Milling tool wear sample.
Tool blade image: 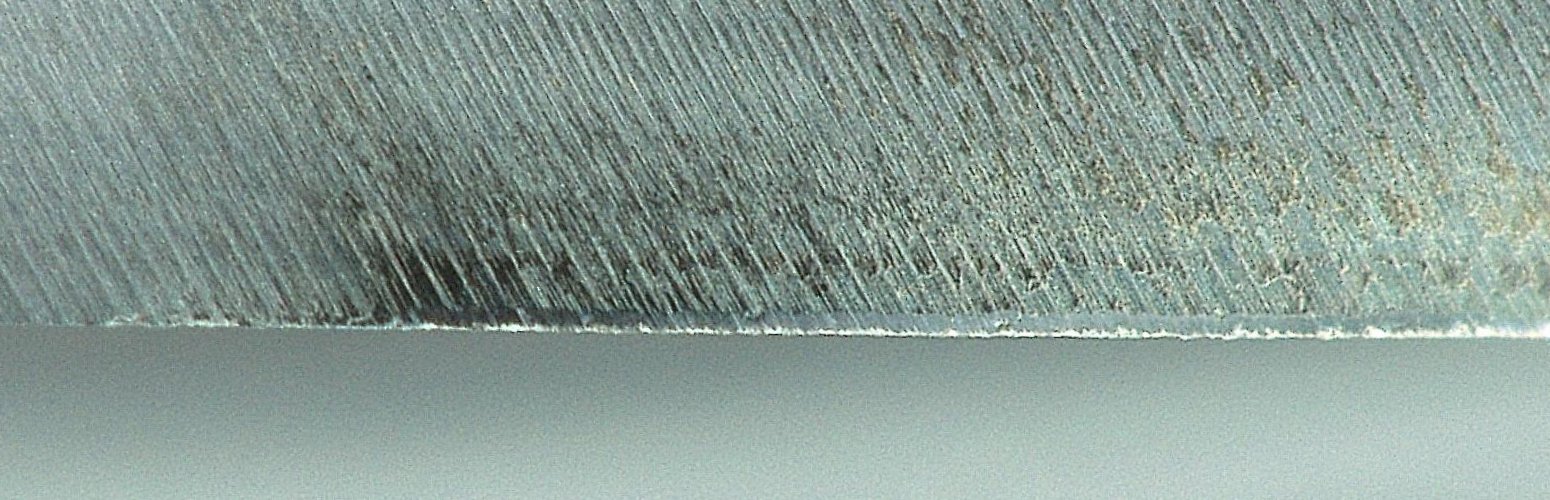
Chip image: 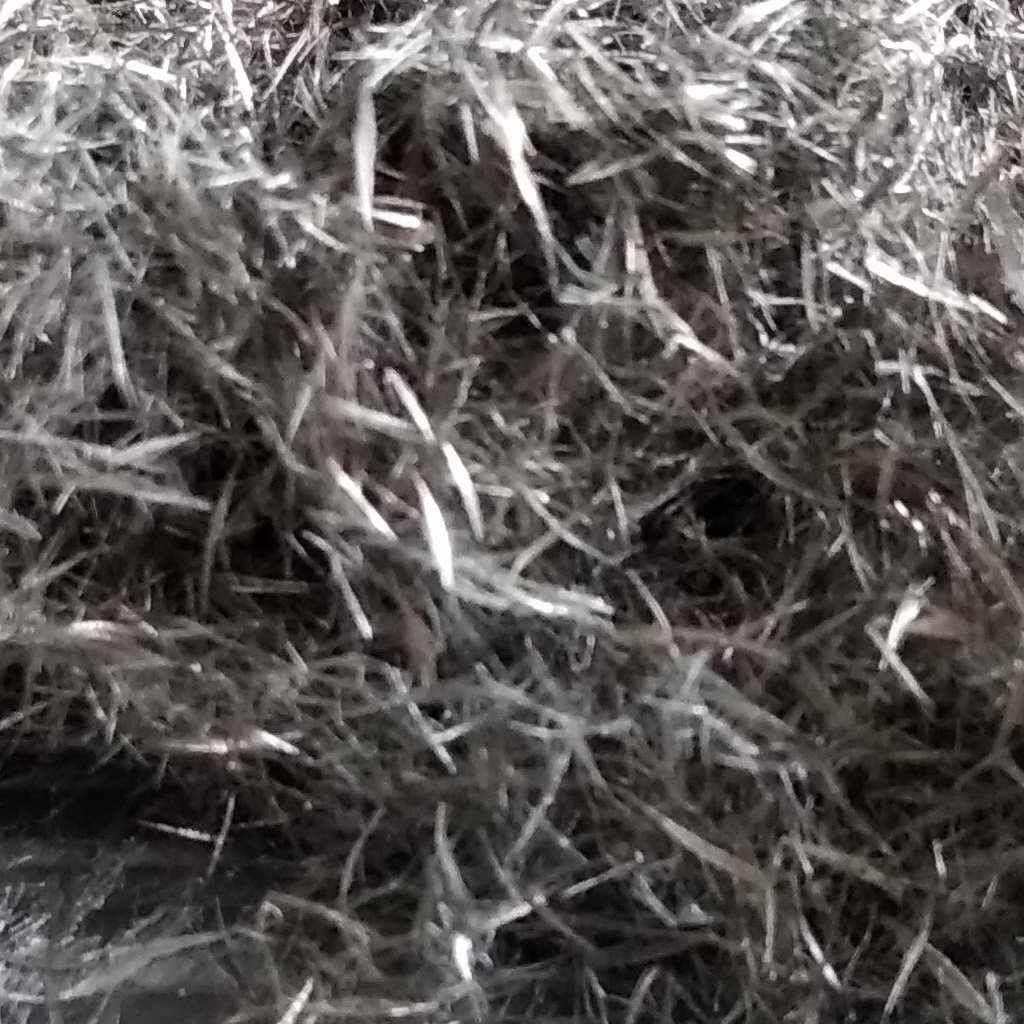
Workpiece image: 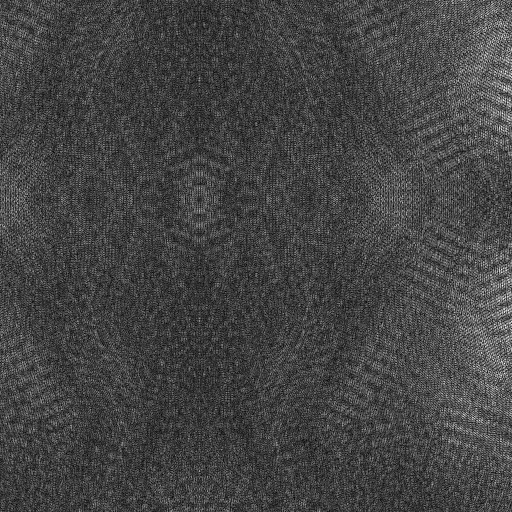
Tool wear state: sharp
Gaps: 0
Flank wear: 27.58
Overhang: 8.18
Force-signal Mel-spectrograms (X, Y, Z axes): 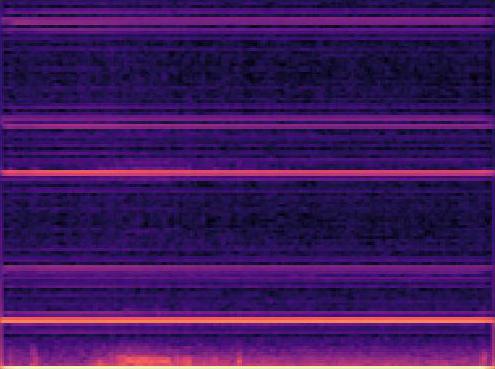 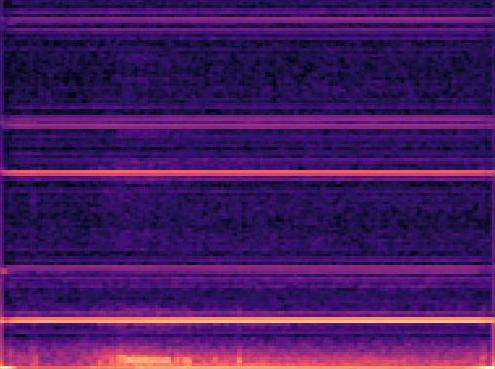 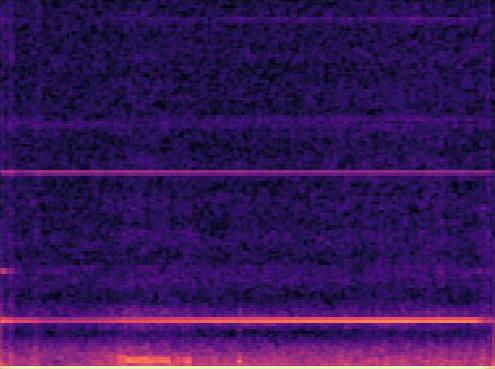
Force-signal scalograms (X, Y, Z axes): 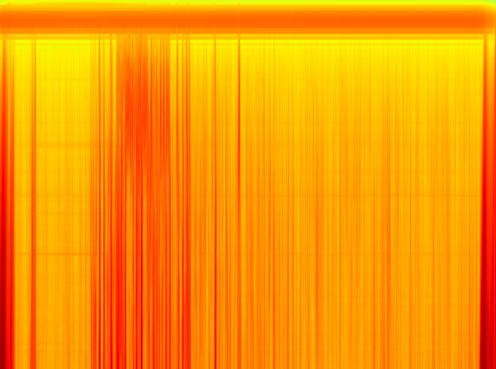 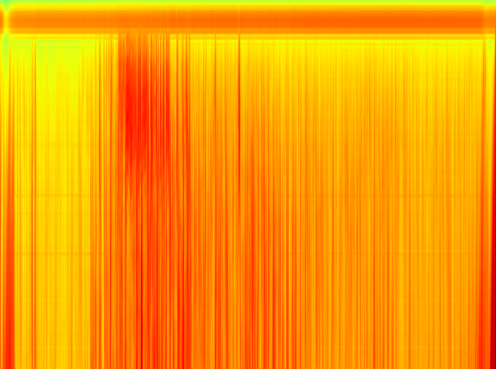 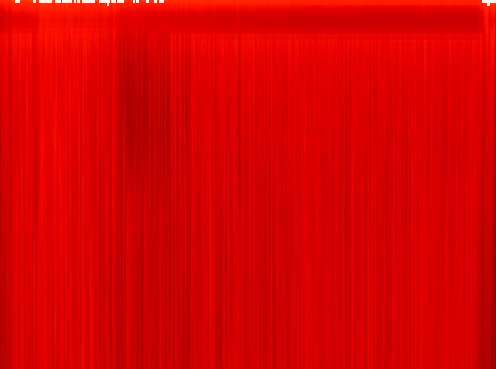
Force phase: initial_break_in_wear